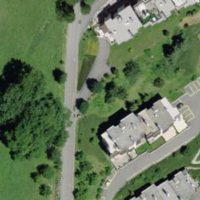
EUNIS habitat code: 55
Species observed at this site:
Pica pica
Fringilla coelebs
Turdus merula